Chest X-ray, AP view. Patient: 60 years old, sex M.
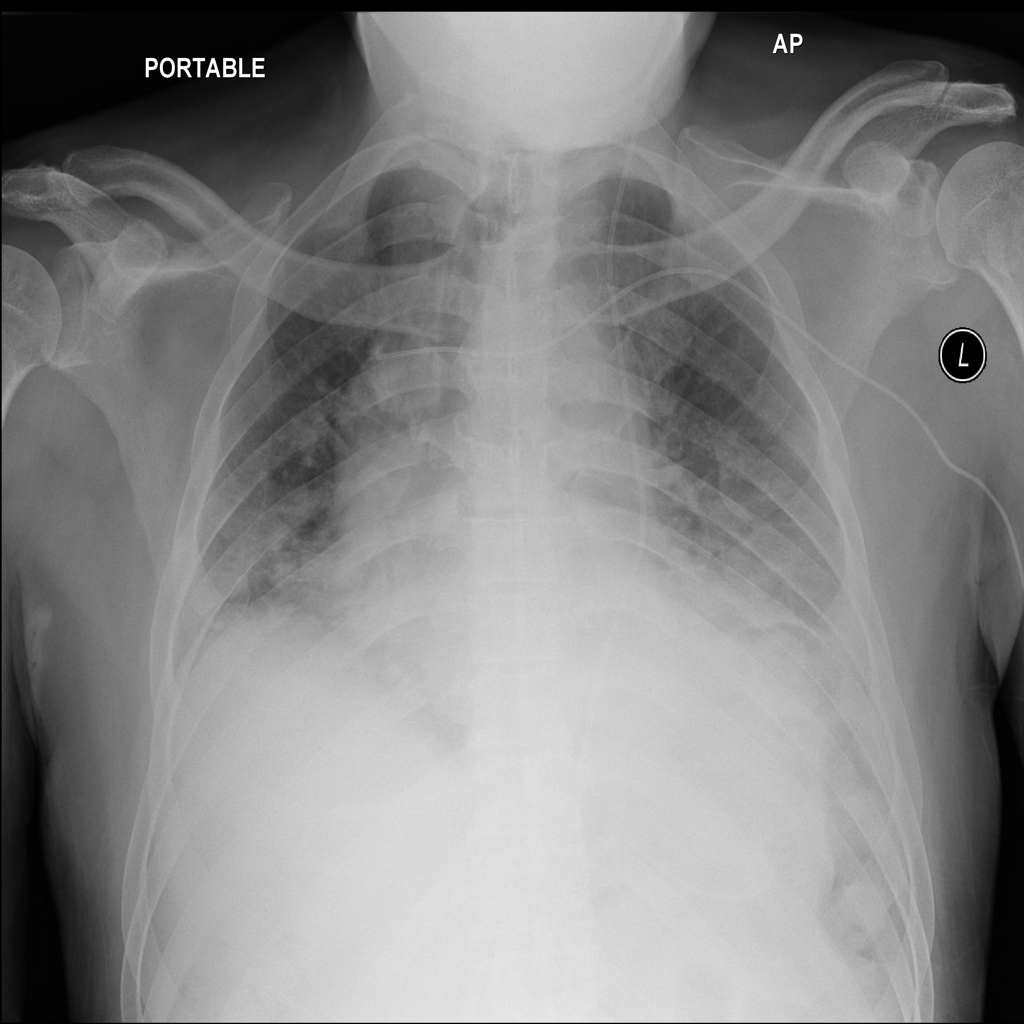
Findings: Effusion